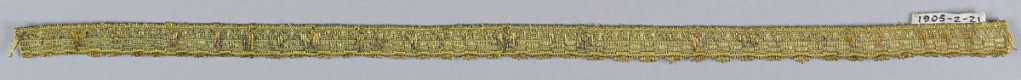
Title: Trimming
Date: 17th century
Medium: silk, metallic thread Technique: woven
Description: Design of a patterned weave with one saw tooth border and one scalloped edge formed by wefts.